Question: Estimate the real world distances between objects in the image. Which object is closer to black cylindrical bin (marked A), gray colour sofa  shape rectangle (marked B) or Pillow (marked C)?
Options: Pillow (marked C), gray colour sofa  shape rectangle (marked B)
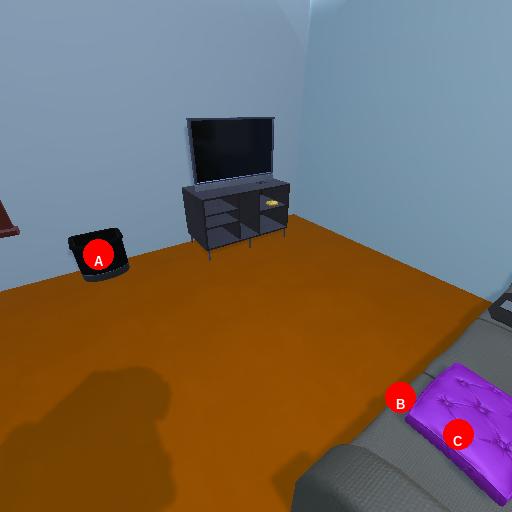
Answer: Pillow (marked C)